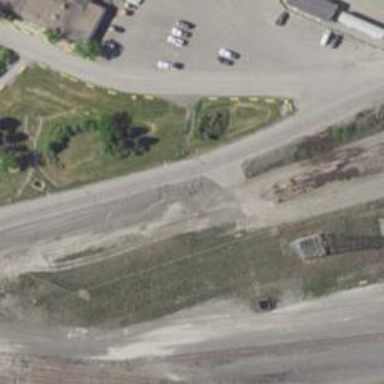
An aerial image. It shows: Railway spur service.